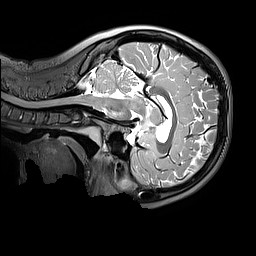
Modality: T2w
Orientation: sagittal
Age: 9
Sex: male
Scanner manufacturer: siemens
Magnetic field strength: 3 T
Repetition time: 3.2 s
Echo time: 0.408 s